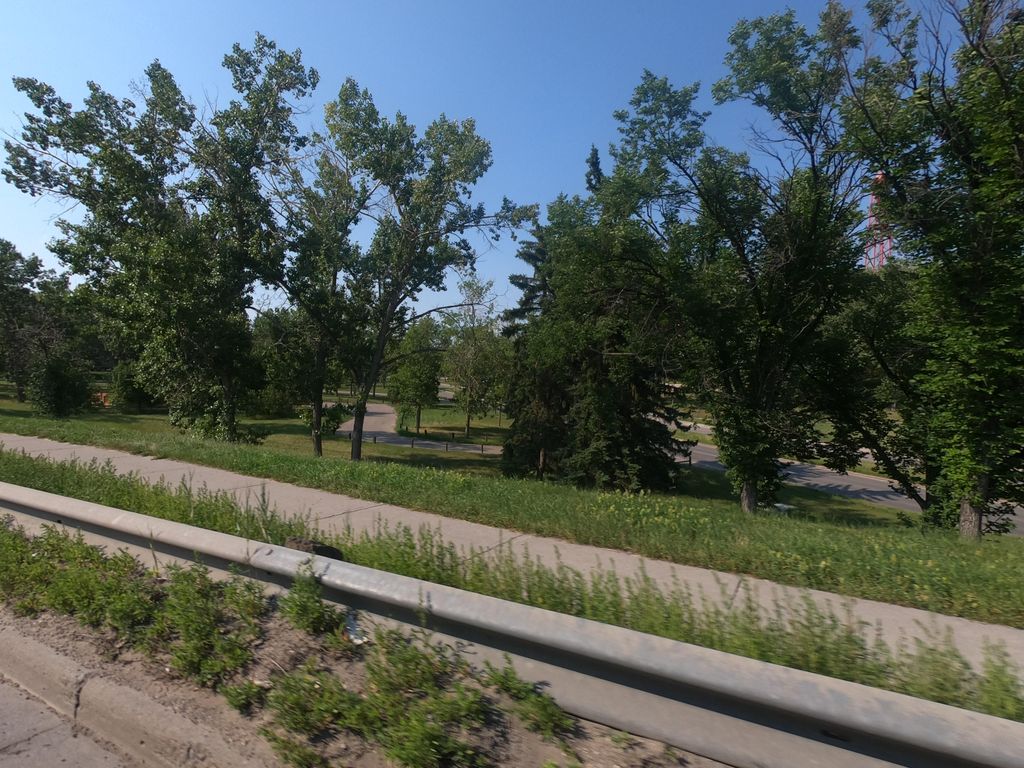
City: calgary